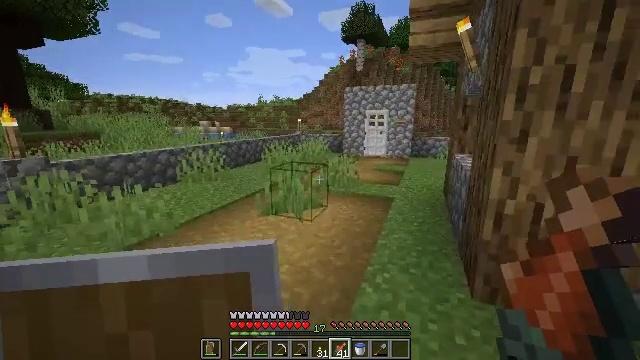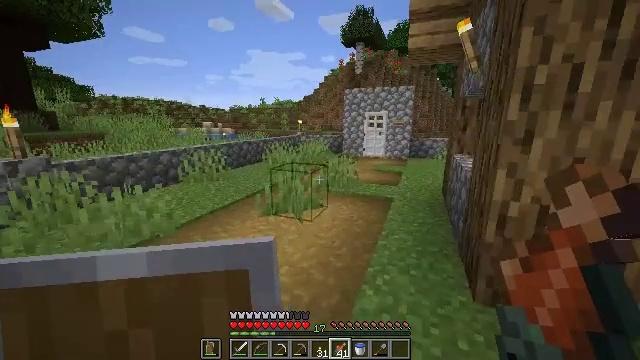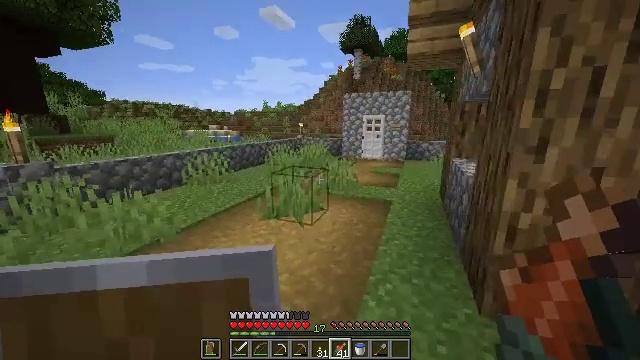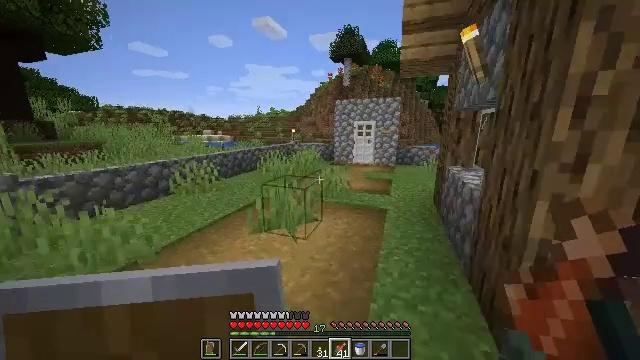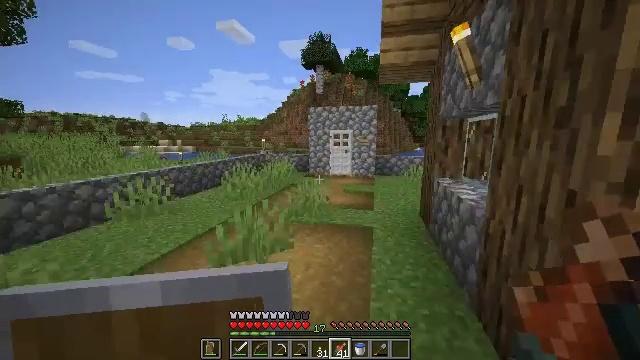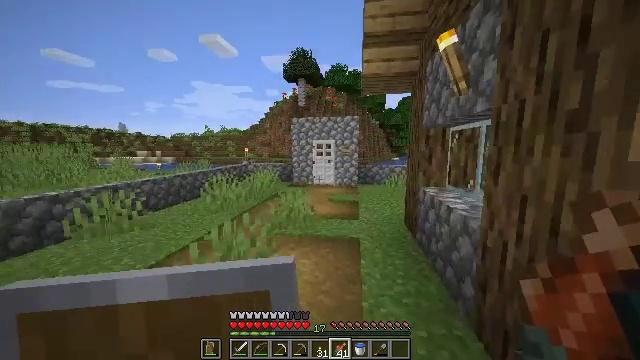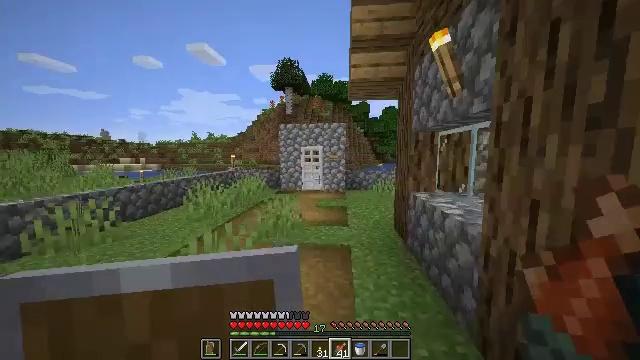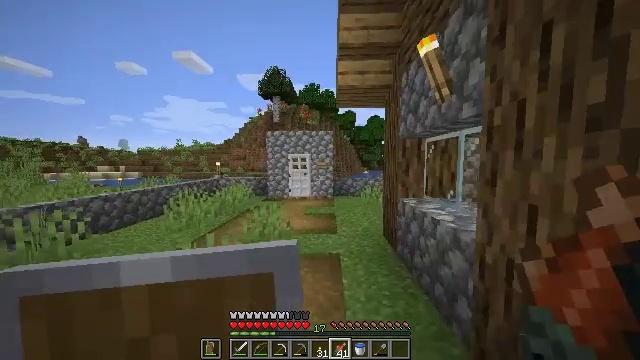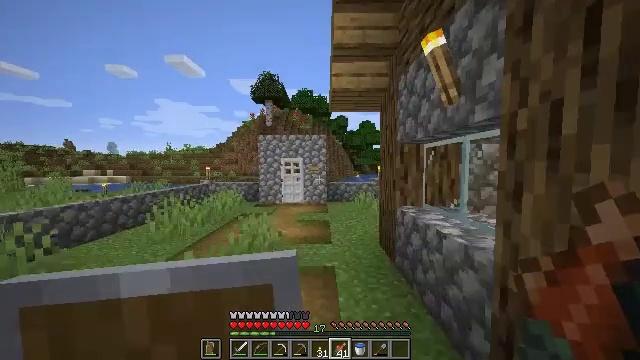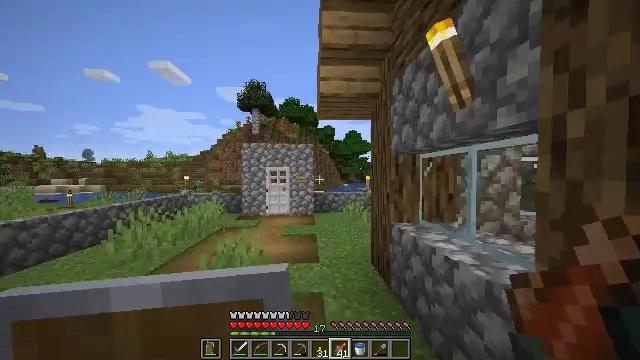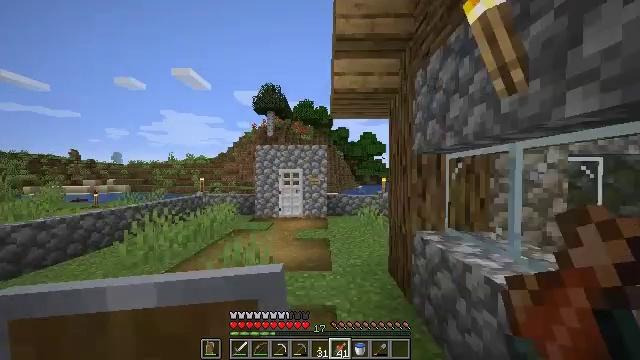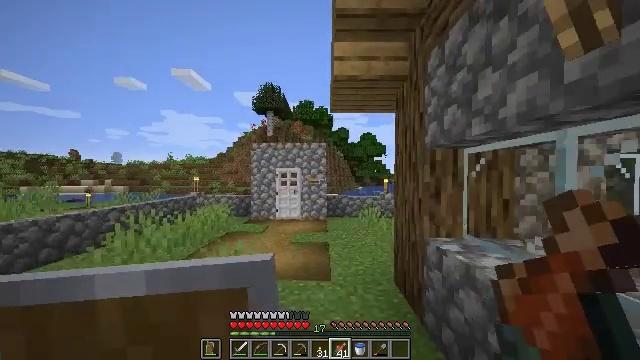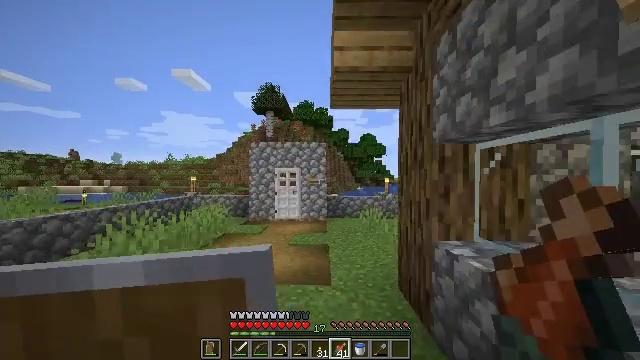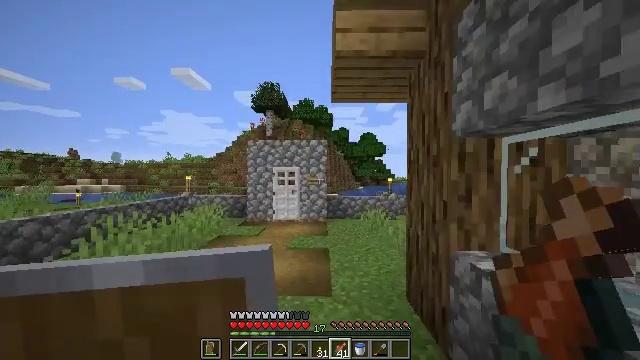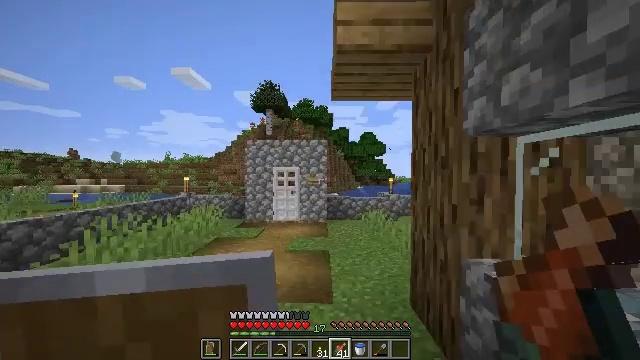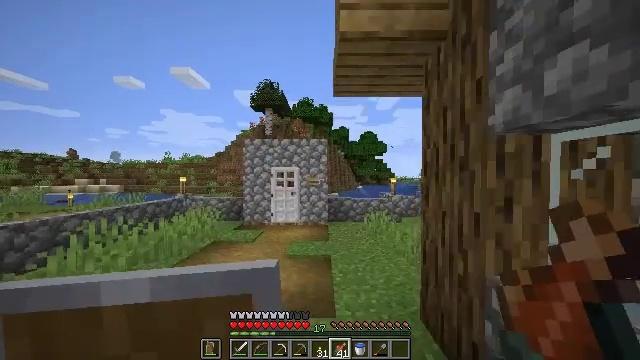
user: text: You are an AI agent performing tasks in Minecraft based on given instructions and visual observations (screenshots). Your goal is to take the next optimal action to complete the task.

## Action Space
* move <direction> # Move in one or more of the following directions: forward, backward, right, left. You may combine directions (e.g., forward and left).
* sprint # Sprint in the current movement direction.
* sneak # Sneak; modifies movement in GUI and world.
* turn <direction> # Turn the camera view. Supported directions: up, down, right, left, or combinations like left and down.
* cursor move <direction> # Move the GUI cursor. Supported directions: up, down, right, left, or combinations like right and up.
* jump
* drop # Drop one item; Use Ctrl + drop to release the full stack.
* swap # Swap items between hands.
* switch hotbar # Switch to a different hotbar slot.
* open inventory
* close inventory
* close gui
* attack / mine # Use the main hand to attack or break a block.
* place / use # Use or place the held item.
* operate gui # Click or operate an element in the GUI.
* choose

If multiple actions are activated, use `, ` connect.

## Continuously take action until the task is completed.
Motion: motion action
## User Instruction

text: Hunt a salmon.
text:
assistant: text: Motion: move forward
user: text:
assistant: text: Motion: move forward, sprint
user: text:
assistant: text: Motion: move forward, sprint, turn right
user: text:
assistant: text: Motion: move forward, sprint, turn right and up
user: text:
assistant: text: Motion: move forward, turn right and up
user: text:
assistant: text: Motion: move forward, turn right and up
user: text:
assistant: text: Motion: move forward, turn right and up
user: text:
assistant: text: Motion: move forward, turn right and up
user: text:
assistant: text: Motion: move forward, turn right and up
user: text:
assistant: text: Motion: move forward, turn left
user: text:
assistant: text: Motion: move forward
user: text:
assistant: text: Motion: move forward
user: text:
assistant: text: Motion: move forward
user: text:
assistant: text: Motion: move forward
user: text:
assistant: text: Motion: move forward
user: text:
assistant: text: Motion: move forward
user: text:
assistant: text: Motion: move forward
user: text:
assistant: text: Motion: move forward
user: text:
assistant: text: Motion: move forward
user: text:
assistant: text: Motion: move forward
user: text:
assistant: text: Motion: move forward
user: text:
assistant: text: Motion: move forward
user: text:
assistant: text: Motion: move forward
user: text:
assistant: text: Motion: move forward
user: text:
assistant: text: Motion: move forward
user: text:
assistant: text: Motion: move forward
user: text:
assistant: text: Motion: move forward, turn left
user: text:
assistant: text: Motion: move forward
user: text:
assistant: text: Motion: move forward
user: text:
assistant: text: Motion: move forward, turn down